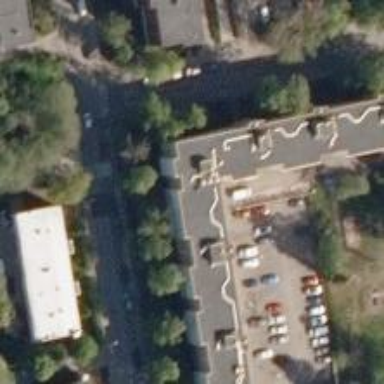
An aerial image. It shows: Footway that passes through building tunnel.